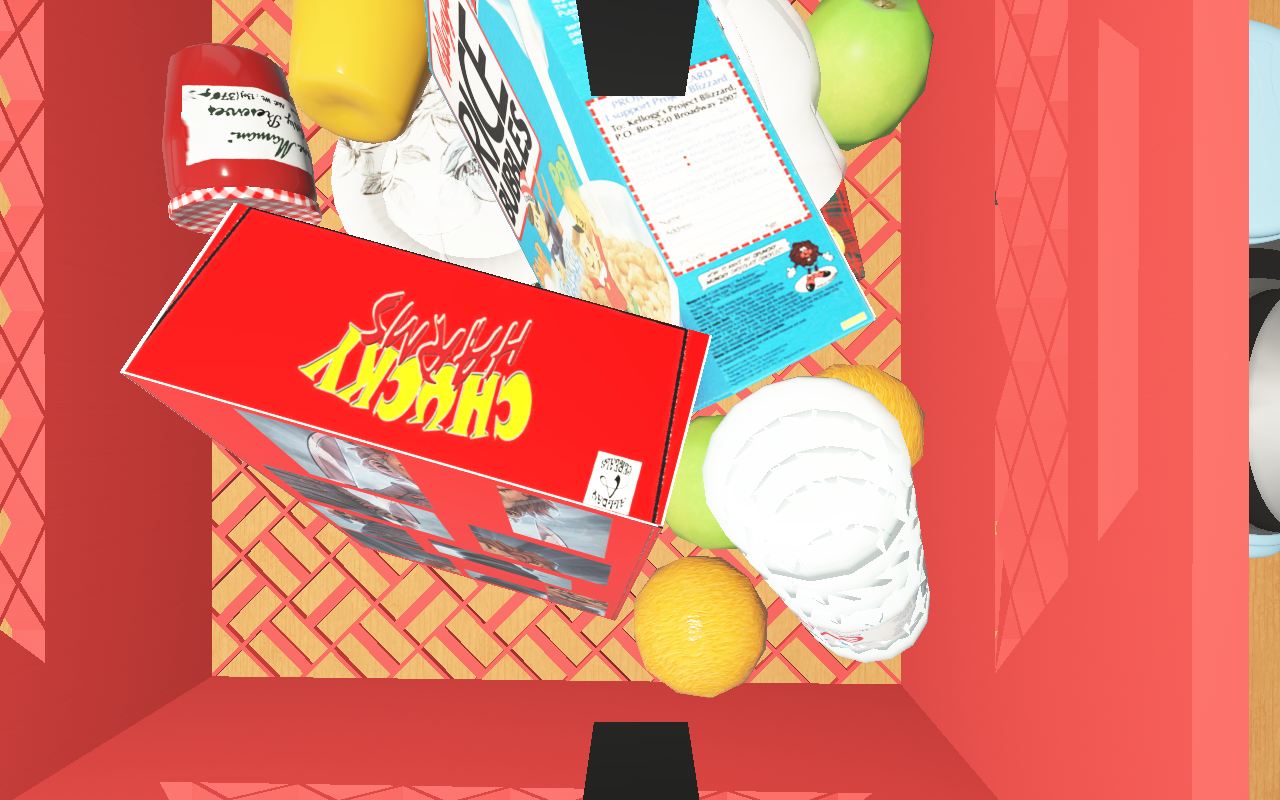
Objects in the scene:
water bottle
apple
orange
orange
plate
glass
wineglass
jam jar
biscuit box